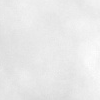
Atmospheric dust classification: dusty